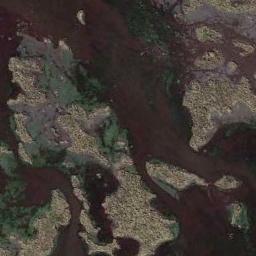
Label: wetland